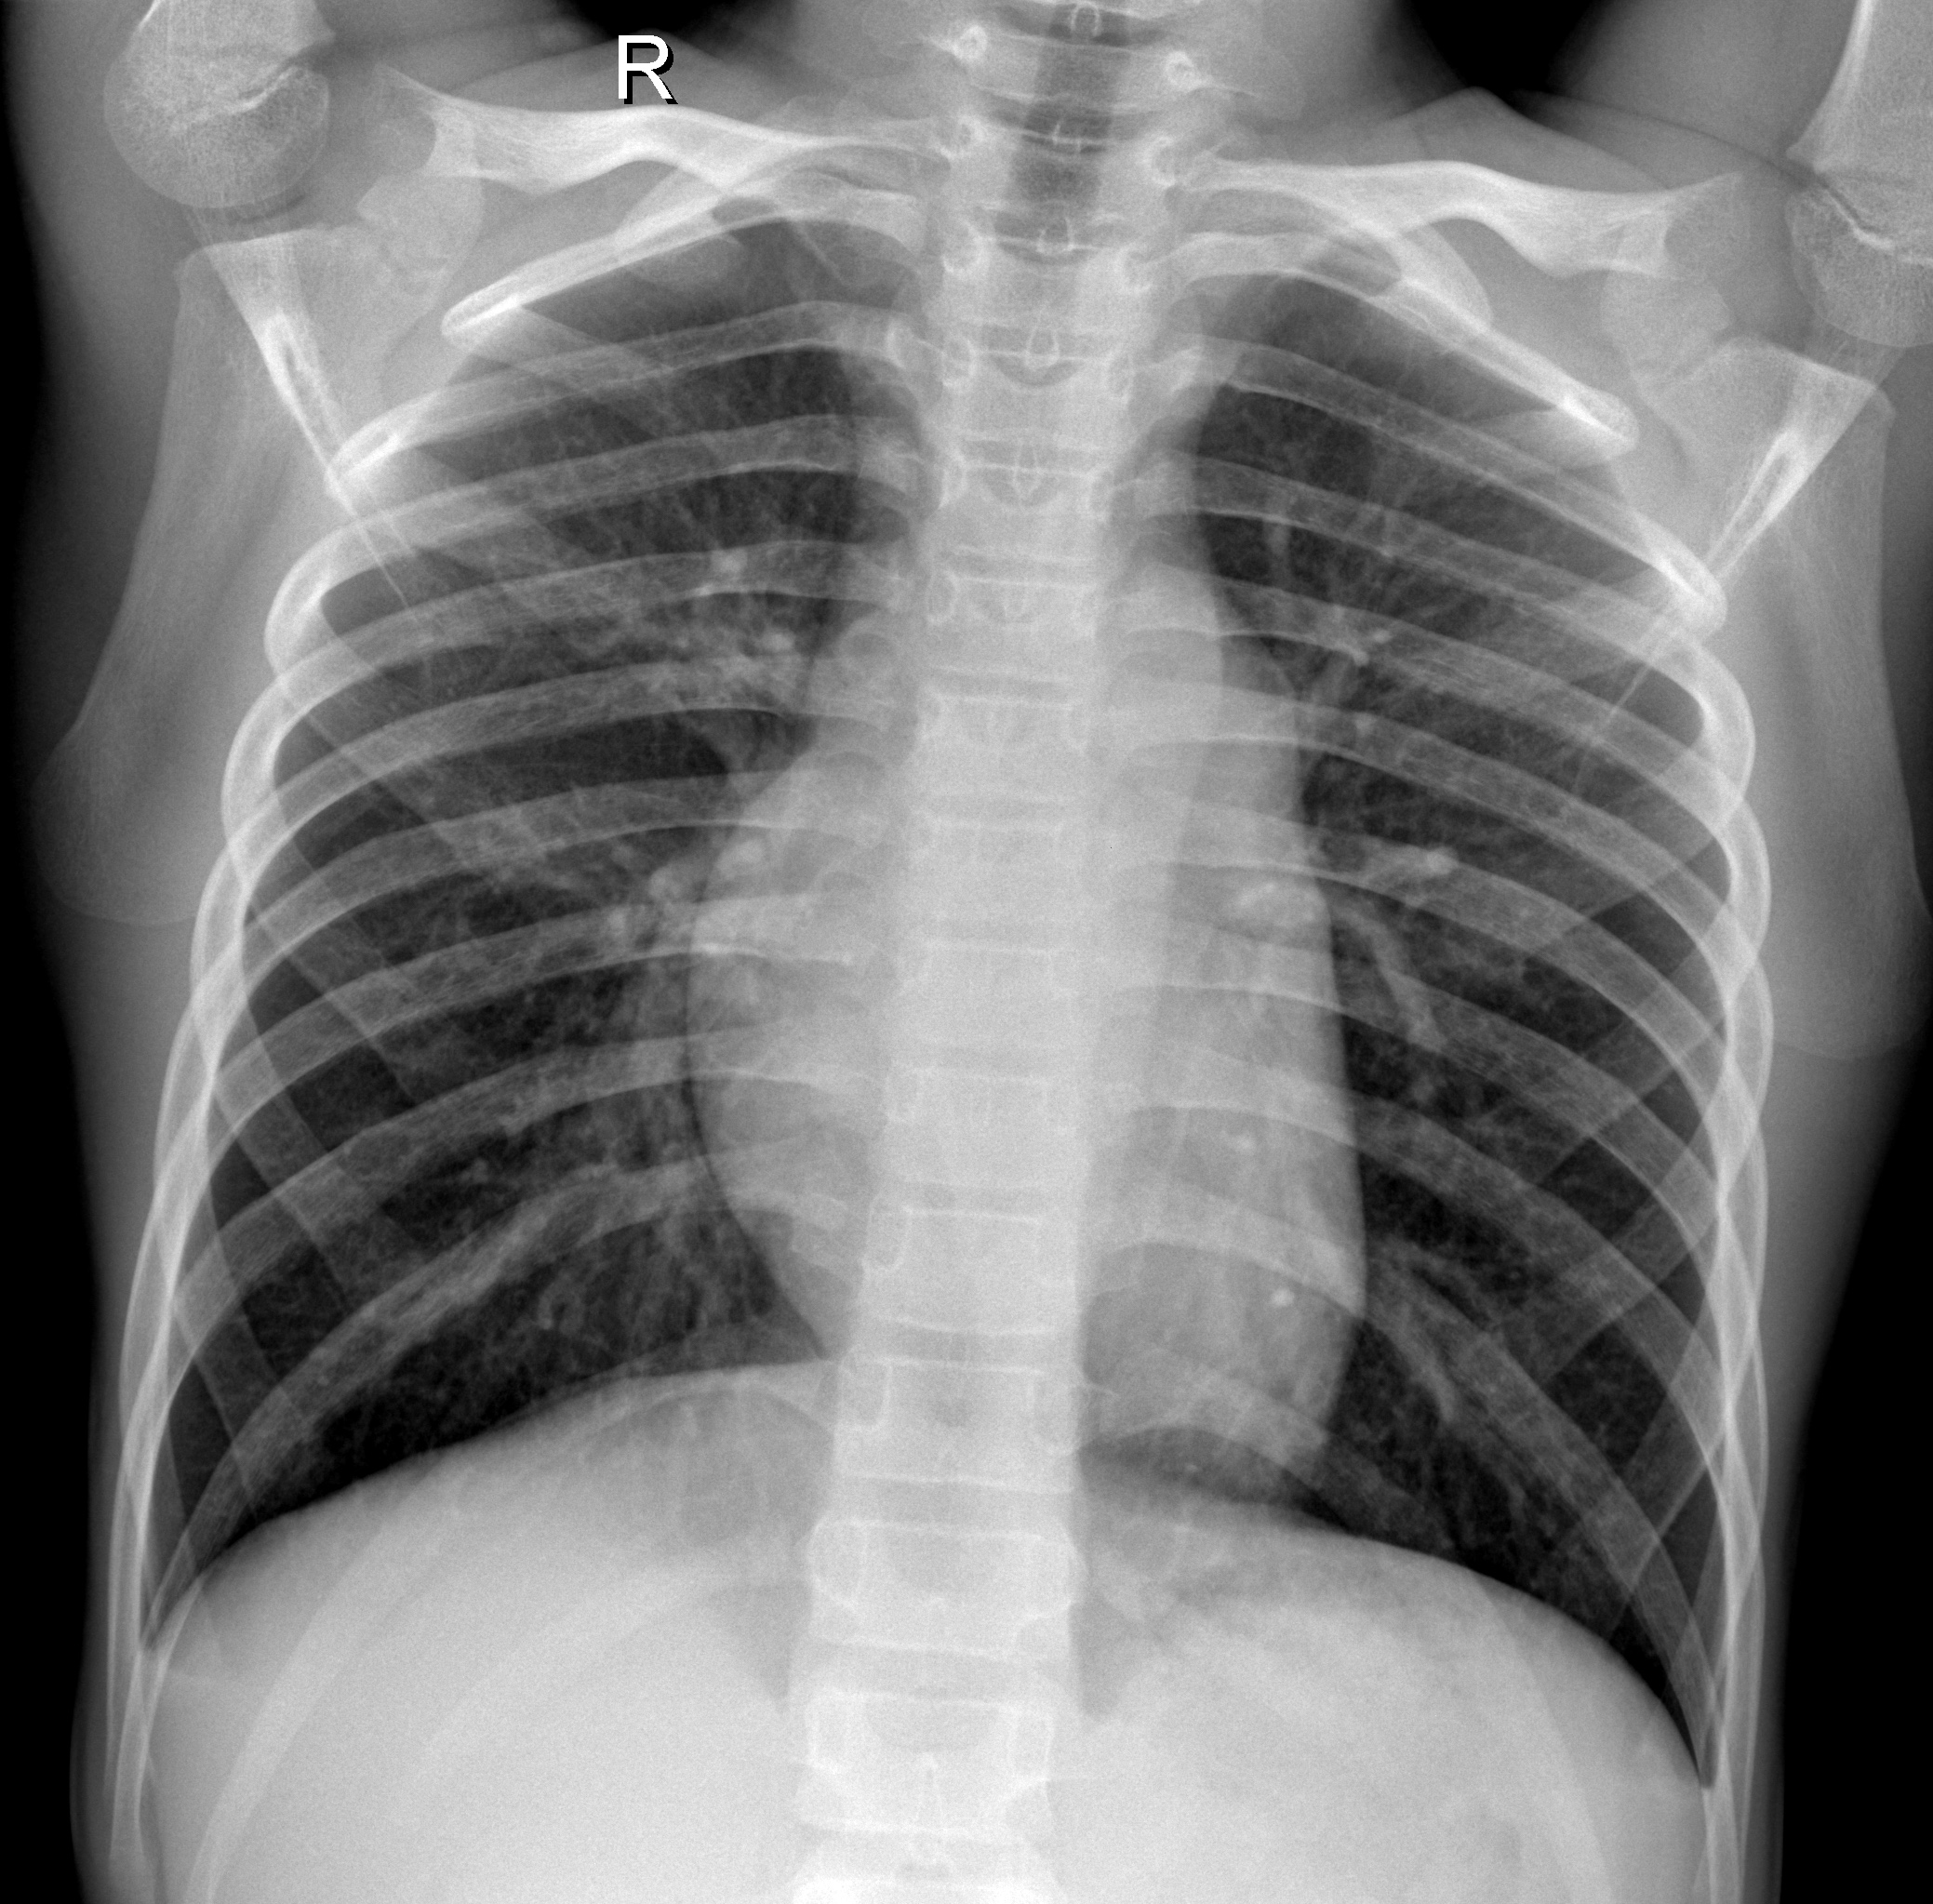
Diagnosis: NORMAL